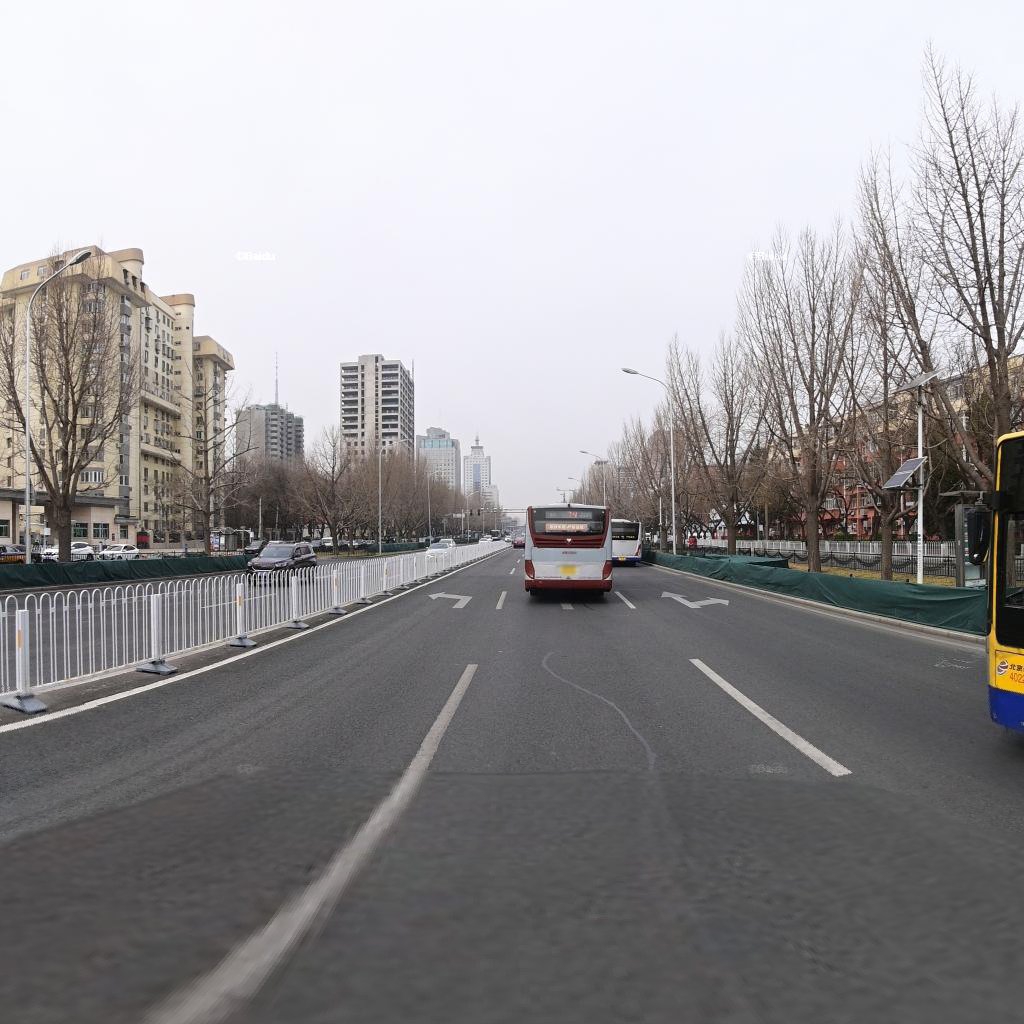
Region: Haidian
Road damage annotations: longitudinal patch, longitudinal patch